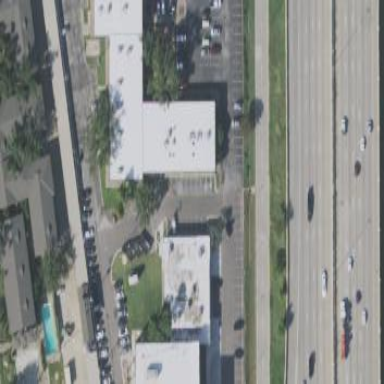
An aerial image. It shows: Commercial building.